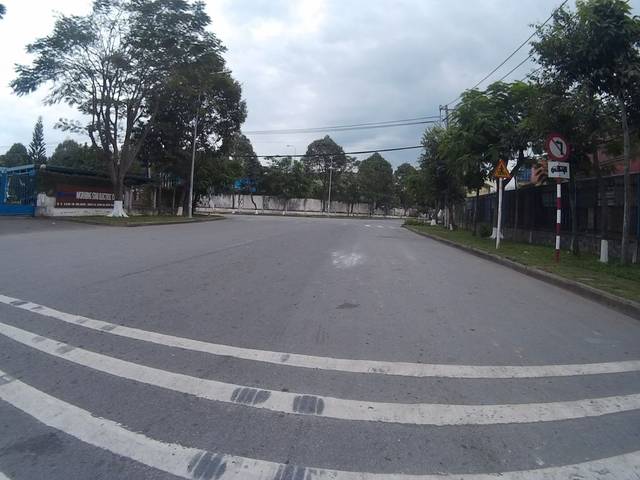
Region: Vietnam
Coordinates: 10.762, 106.778